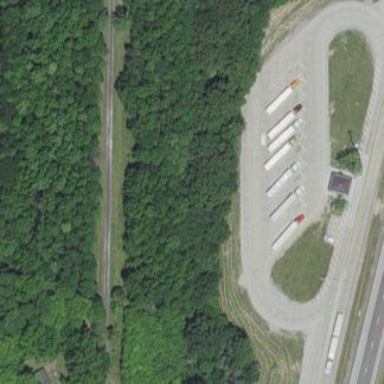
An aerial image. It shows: Weighbridge serving as weight station.